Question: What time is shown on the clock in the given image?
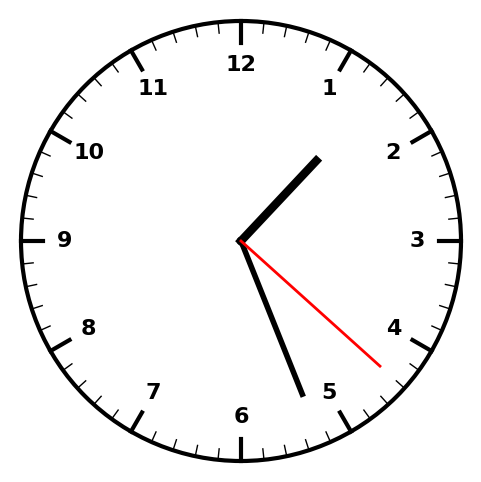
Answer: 01:26:22